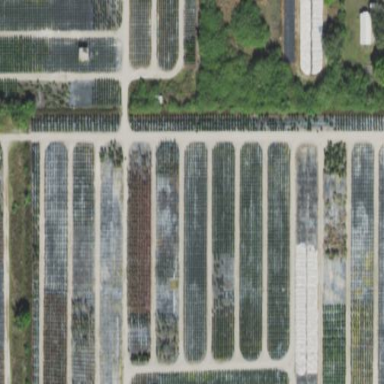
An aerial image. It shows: Plant nursery with trees.